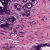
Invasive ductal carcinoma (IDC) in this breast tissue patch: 0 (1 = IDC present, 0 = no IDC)